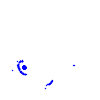
Particle: pion